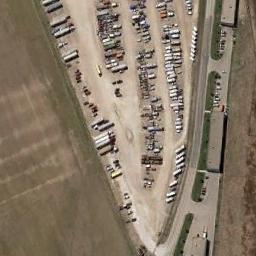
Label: parking_lot